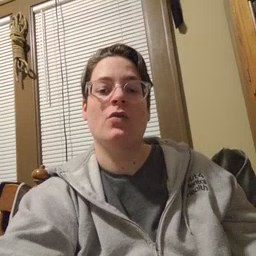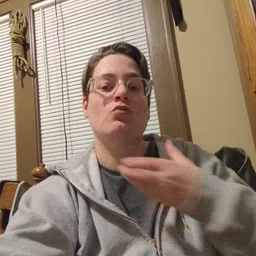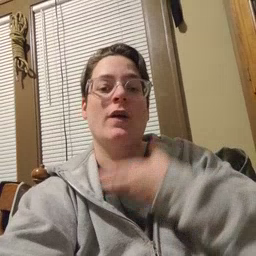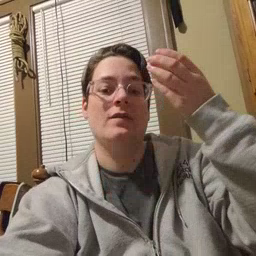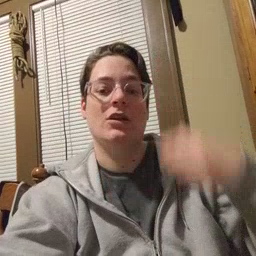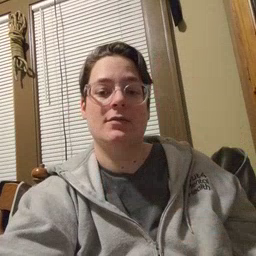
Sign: giraffe